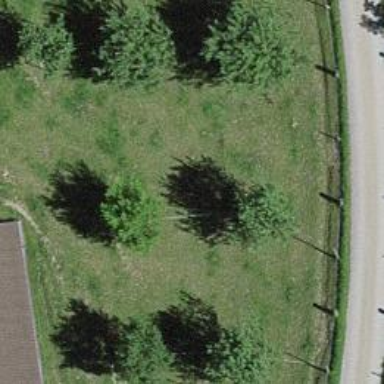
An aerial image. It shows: Single tag "natural: tree."